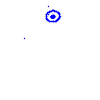
Particle: electron